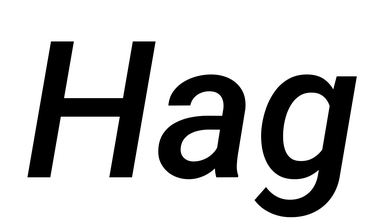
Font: Roboto-Italic_Medium_Italic